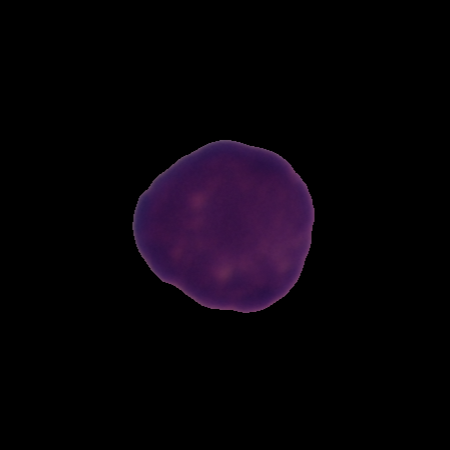
Label: healthy